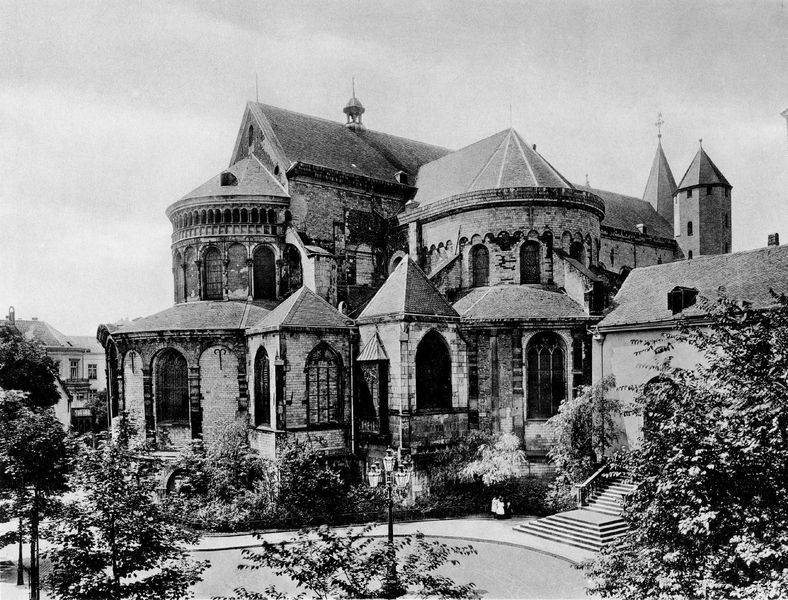
Titel: St. Maria im Kapitol in Köln
Standort: Köln, St. Maria im Kapitol (EU - D - NRW)
Schlagwörter: himmel, bäume, kirchturm, menschen, fenster, laterne, schwarz, weiss, dach, stein, häuser, kirche, gotik, turm, garten, schiff, bogen, fassade, treppe, treppen, stufen, foto, burg, glockenturm, kreuz, türme, dom, rückseite, schwarzweiss, gross, hauptschiff, kathedrale, langhaus, mittelschiff, pfarrer, querhaus, apsis, messdiener, romanik, chor, fotogarfie, fot, außenansicht, romanisch, vierung, westwerk, stichbogen, kirchhof, scwarz-weiss